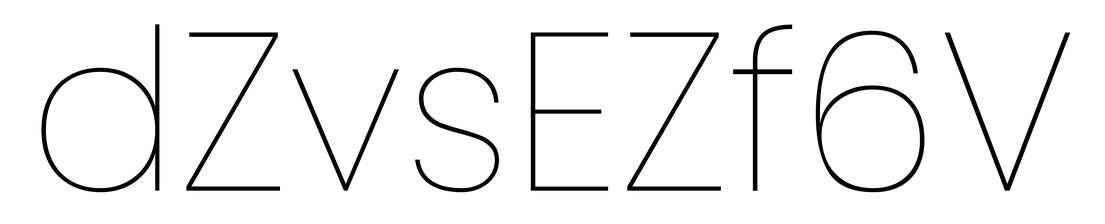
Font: Poppins-Thin